Aerial crown-view tile of a tropical tree (Barro Colorado Island, Panama), acquired 20250217:
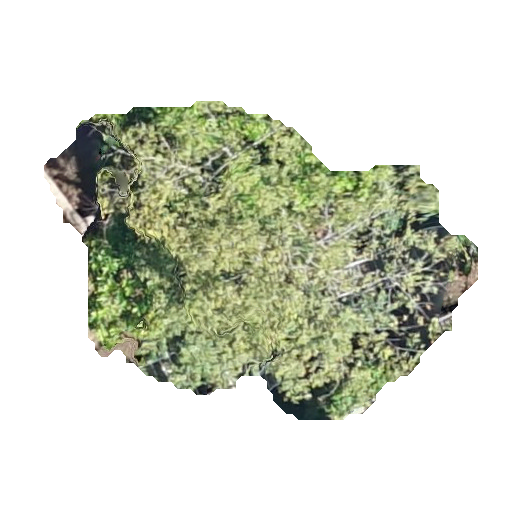
Species: Spondias mombin
GBIF accepted scientific name: Spondias mombin
Crown area: 137.202 m²